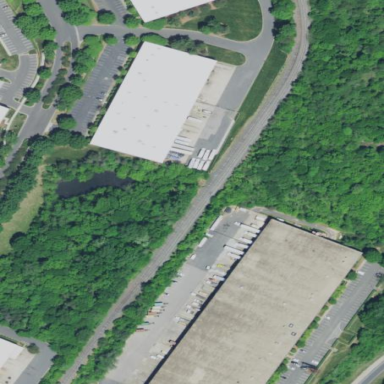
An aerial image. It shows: Warehouse building.